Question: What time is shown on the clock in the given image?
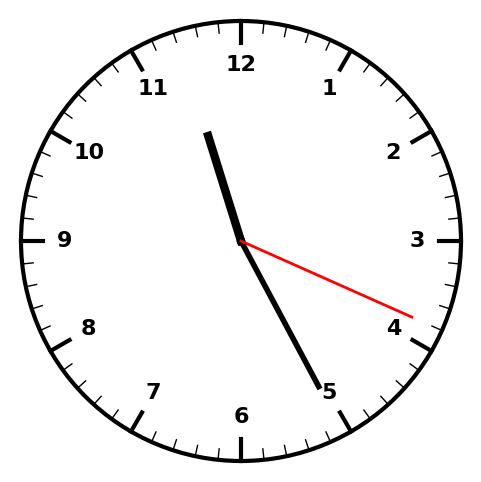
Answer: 11:25:19